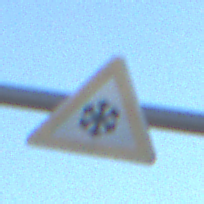
Verkehrszeichen: SchneeOderEisglaette
Umgebung: Outdoor, Nature
Tageszeit: MorningAfternoon
Wetter: PartlyCloudy
Licht: Natural
Jahreszeit: NotSpecified
Kontrast: HighContrast